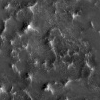
Atmospheric dust classification: not_dusty